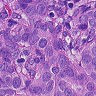
Metastatic tissue present: yes